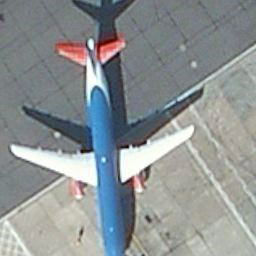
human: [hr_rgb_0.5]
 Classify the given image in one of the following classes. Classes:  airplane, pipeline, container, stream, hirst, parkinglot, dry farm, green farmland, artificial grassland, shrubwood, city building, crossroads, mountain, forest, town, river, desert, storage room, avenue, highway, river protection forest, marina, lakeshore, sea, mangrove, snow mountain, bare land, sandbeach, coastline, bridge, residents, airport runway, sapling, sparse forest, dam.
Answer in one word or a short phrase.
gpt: airplane